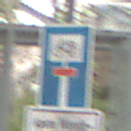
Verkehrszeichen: SackgasseRadverkehrDurchlaessig
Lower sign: HinweisGeaenderteVorfahrtVerkehrsfuehrungVerkehrsregelung3
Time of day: Midday
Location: Roofed (Special)
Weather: Overcast
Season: NotSpecified
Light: Natural